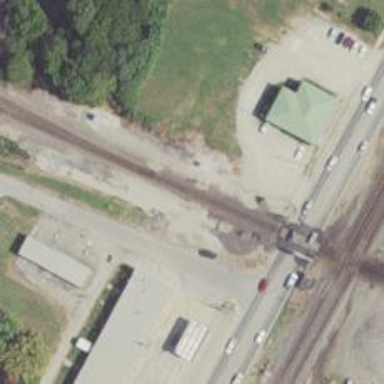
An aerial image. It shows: Railway signal.